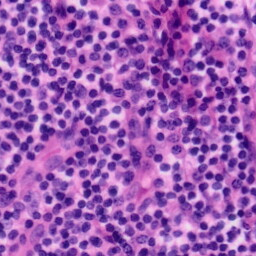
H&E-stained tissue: Tonsil